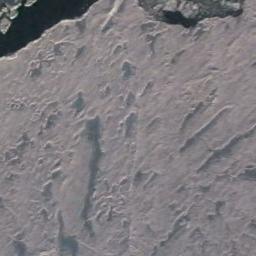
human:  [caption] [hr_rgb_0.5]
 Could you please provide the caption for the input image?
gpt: A huge ice block floats on the blue sea and covers it .

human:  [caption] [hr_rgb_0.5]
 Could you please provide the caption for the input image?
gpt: A large piece of sea ice floats in the deep blue sea .

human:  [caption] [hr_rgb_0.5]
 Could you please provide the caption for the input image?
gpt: There is a big ice and many small ice on the deep blue sea .

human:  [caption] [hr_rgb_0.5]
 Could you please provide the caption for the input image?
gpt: The sea is surrounded by sea ice .

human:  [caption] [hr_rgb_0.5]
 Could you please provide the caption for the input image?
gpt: There are sea ice on the ice sheet .